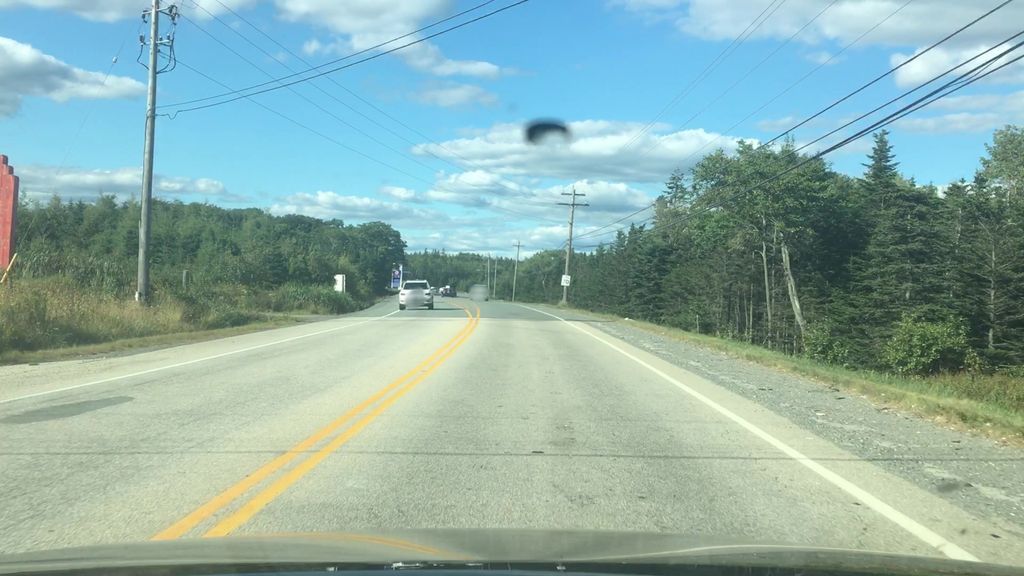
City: halifax